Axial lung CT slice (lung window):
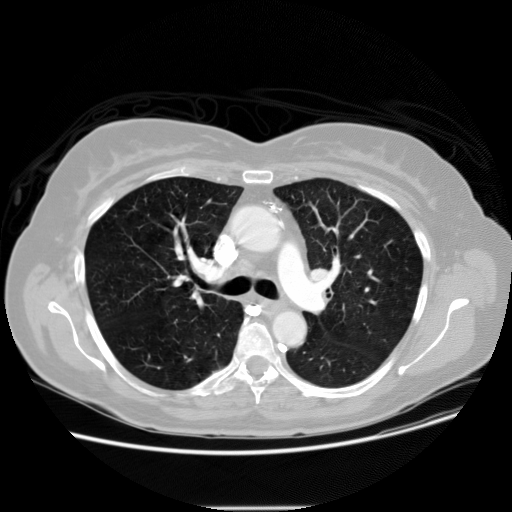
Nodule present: no